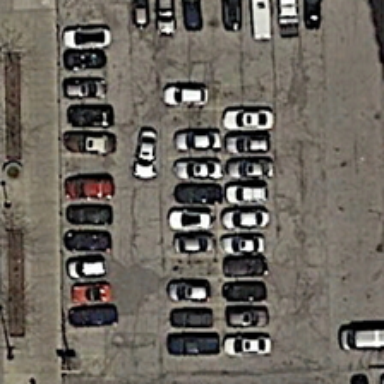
Many cars are parked in a parking lot .